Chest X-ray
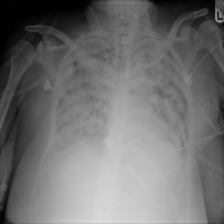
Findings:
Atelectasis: negative
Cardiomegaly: negative
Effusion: negative
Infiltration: negative
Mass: negative
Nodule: negative
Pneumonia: negative
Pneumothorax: negative
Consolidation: negative
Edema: negative
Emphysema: negative
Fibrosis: negative
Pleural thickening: negative
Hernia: negative